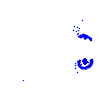
Particle: electron